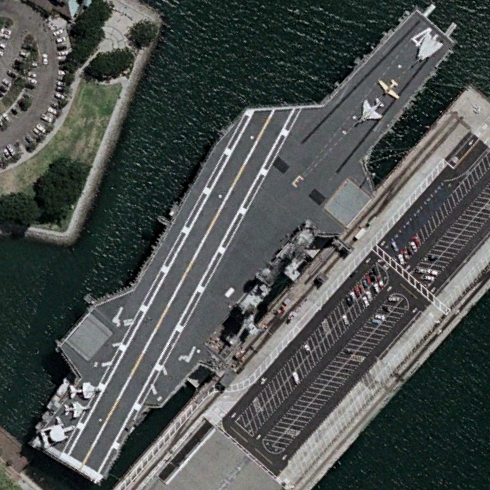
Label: Midway-class_aircraft_carrier